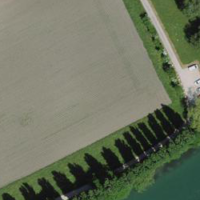
EUNIS habitat code: 52
Species observed at this site:
Symphoricarpos albus